Question: I am trying to read an xml file in Qt, which I successfully generated using a different method. Here is my xml file:
'''
<?xml version="1.0" encoding="UTF-8"?>
<Project>
<EditorTheme>NULL</EditorTheme>
<Modules>
<Module>
<Name>Module_Renderer</Name>
<Position>471,164</Position>
<Size>200,100</Size>
<Locked>true</Locked>
<Visible>true</Visible>
</Module>
<Module>
<Name>Module_Console</Name>
<Position>200,229</Position>
<Size>256,192</Size>
<Locked>true</Locked>
<Visible>false</Visible>
</Module>
<Module>
<Name>Module_ResourceToolkit</Name>
<Position>1049,328</Position>
<Size>200,100</Size>
<Locked>true</Locked>
<Visible>true</Visible>
</Module>
<Module>
<Name>Module_CellEditor</Name>
<Position>542,564</Position>
<Size>200,100</Size>
<Locked>true</Locked>
<Visible>false</Visible>
</Module>
</Modules>
</Project>
'''
And here is some code that I am using to parse this file:
'''
Project ProjectLoader::loadLastProject( ConsoleModule* console ) {
Project project;
// load xml
QFile file( "C:/Users/Krynn/Desktop/LastProject.xml" );
if( !file.open( QFile::ReadOnly | QFile::Text ) ) {
// print error cannot open
}
QXmlStreamReader reader;
console->outputDisplay->append( "Test" );
reader.setDevice( &file );
reader.readNext();
while( !reader.atEnd() && !reader.hasError() ) {
reader.readNext();
if( reader.isStartElement() ) {
QString name = reader.name().toString();
if( reader.name() == "Project" ) {
reader.readNextStartElement();
if( reader.name().toString() == "EditorTheme" ) {
// Append Project theme
console->outputDisplay->append( "Theme Detected: " + reader.name().toString() + " " + reader.readElementText() );
}
reader.readNextStartElement();
if( reader.name().toString() == "Modules" ) {
// how do I proceed??
console->outputDisplay->append( QString( "" ) + " " + reader.name().toString() + " " + reader.readElementText() );
}
}
}
}
if( reader.hasError() ) {
console->outputDisplay->append( "XML error: " + reader.errorString() );
} else if( reader.atEnd() ) {
console->outputDisplay->append( "End of XML File Reached" );
}
file.close();
return project;
}
'''
And here is some visual output for what that code gives me:

Really, I just don't know how I would go about loading all the module data within the xml file. I was using a plain text file previously to store all this stuff, but now I want to upgrade. Any help would be greatly appreciated.
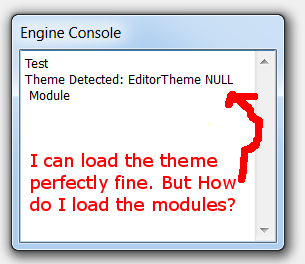
Answer: Nevermind I figured it out.
'''
Project ProjectLoader::loadLastProject( ConsoleModule* console ) {
Project project;
// load xml
QFile file( "C:/Users/Krynn/Desktop/LastProject.xml" );
if( !file.open( QFile::ReadOnly | QFile::Text ) ) {
// print error cannot open
}
QXmlStreamReader reader;
reader.setDevice( &file );
reader.readNext();
int count = 0;
while( !reader.atEnd() ) { //&& !reader.hasError()
reader.readNext();
if( reader.isStartElement() ) {
if( reader.name().toString() == "Module" ) {
WindowModuleSaveData data;
reader.readNextStartElement();
data.name = reader.readElementText(); // name
reader.readNextStartElement();
data.position = convertStringToQPoint( reader.readElementText() );
console->outputDisplay->append( convertQPointToString(data.position) );
reader.readNextStartElement();
data.size = convertStringToQSize( reader.readElementText() );
reader.readNextStartElement();
data.isLocked = reader.readElementText() == "true" ? true : false;
reader.readNextStartElement();
data.isVisible = reader.readElementText() == "true" ? true : false;
project.modules.push_back( data );
console->outputDisplay->append("Loaded A Module");
}
count++;
}
}
console->outputDisplay->append( QString::number( count ) );
if( reader.hasError() ) {
console->outputDisplay->append( "XML error: " + reader.errorString() );
} else if( reader.atEnd() ) {
console->outputDisplay->append( "End of XML File Reached" );
}
file.close();
return project;
}
'''
The above code may be error prone, because it assumes what the next child may be instead of actually testing for it. Good enough for now though.